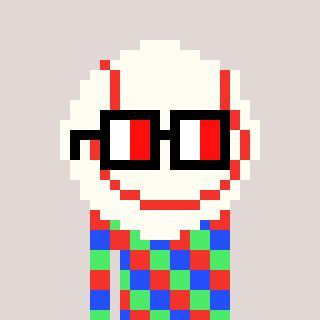
a pixel art character with square glasses with black frames and red eyes, a baseball ball-shaped head and a bluegrey-colored body on a warm background